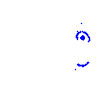
Particle: electron